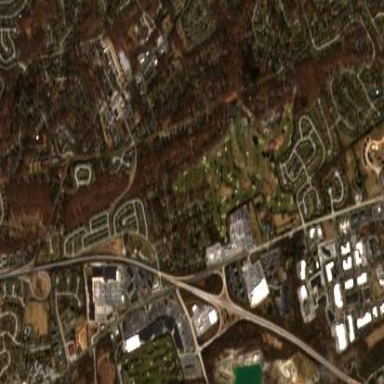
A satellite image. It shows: Golf course surrounded by greenery.